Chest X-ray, PA view. Patient: 31 years old, sex M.
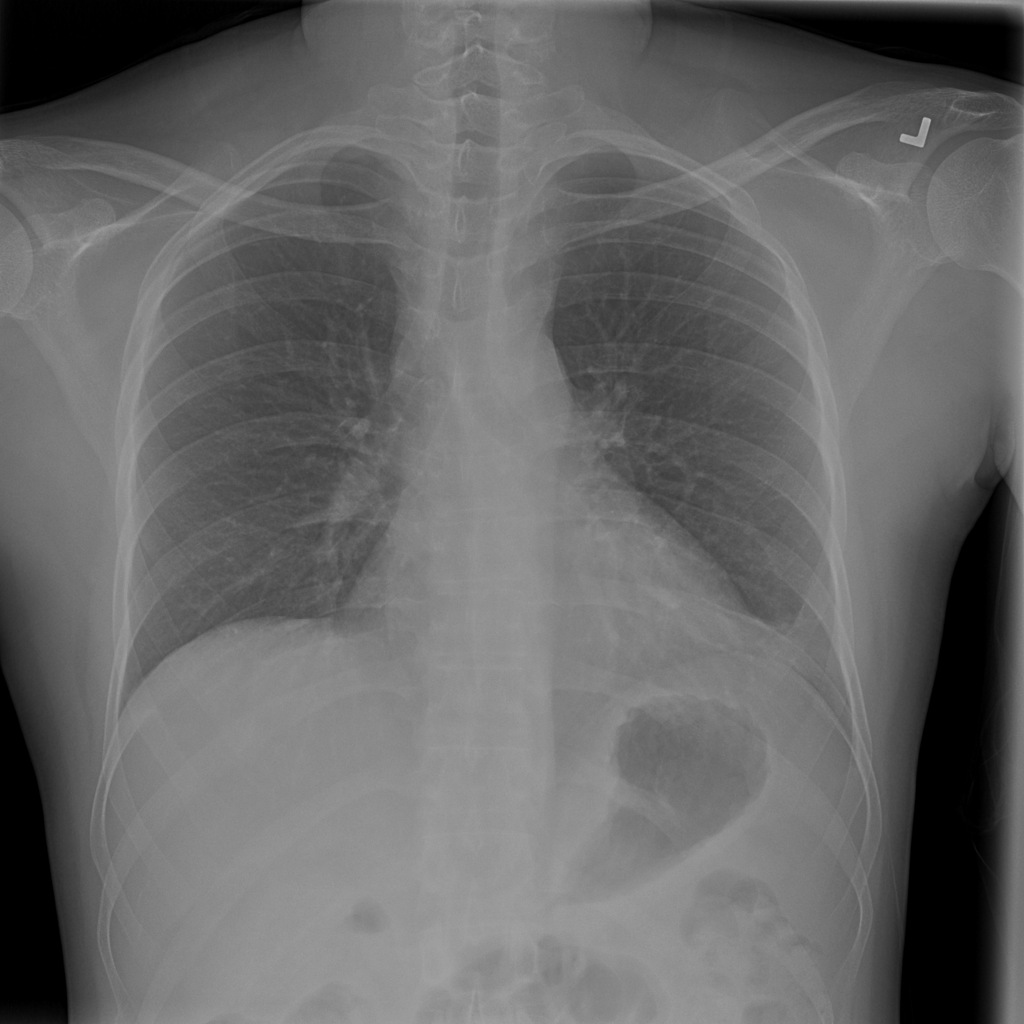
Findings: No Finding